Question: My client is requesting that a line chart extends with values up to a certain x axis, and then leaves 1 xtick with no values (empty)
I managed to add the emty x space, but the values still show, I-d need the lines to disappear "after Jul 13", the same way the fill stops....

Here's my code so far:
'''
for i, val in enumerate(data):
#data is an array with 3 elements, every elem has an array of y values in y[]
linecolor = colors[i]
# y is a 2D array of values: [[1,2,3,4,5,0],[1,2,3,4,5,0],[1,2,3,4,5,0]]
ax.plot(x, y[i], '.-', label=doctor_names[i], markersize=8,fillstyle='full',linewidth=1.5, color=linecolor, clip_on=True, zorder=30)
ax.fill_between(x, 0, y[i], where=[True, True, True, True, True, False], color=WeeklyReviewChart.fillcolors[i], alpha=0.8, edgecolor="white", zorder=20)
'''
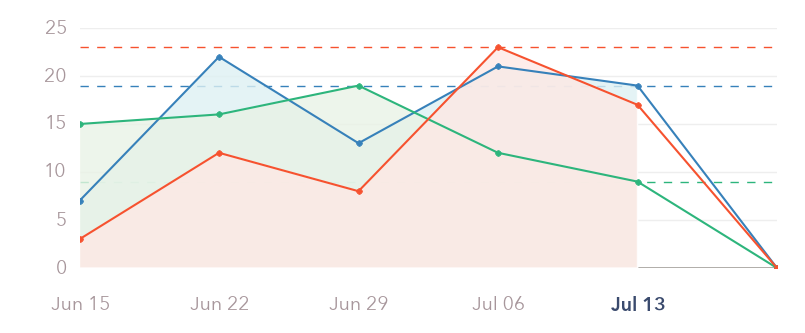
Answer: In general, to get matplotlib to not draw a value, set it to 'np.nan'.
This is useful for drawing a line break due to a vertical asymptote, for example.
However, if the part of a plot that you do wish to leave empty occurs entirely along a left or right margin, then all you really need to do is call 'ax.set_xlim' to expand the region to be drawn:
'''
ax.set_xlim(min(x), max(x)+DT.timedelta(days=7))
'''
---
For example,
'''
import datetime as DT
import numpy as np
import matplotlib.pyplot as plt
np.random.seed(2015)
x = [DT.date(2015,6,15)+DT.timedelta(days=i*7)
for i in range(5)]
y = np.random.randint(25, size=(3,5)).astype(float)
fig, ax = plt.subplots()
color = ['blue', 'green', 'red']
for i in range(3):
ax.plot(x, y[i], '.-', markersize=8, fillstyle='full', linewidth=1.5,
clip_on=True, zorder=30)
ax.fill_between(x, 0, y[i], alpha=0.5, color=color[i],
edgecolor="white", zorder=20)
ax.set_xlim(min(x), max(x)+DT.timedelta(days=7))
plt.show()
'''